Here is the continuous-wavelet rendering of a rotor kit's vibration signal. Determine the machine's mechanical condition. Answer with exactly one of: normal, misalignment, unbalance, looseness.
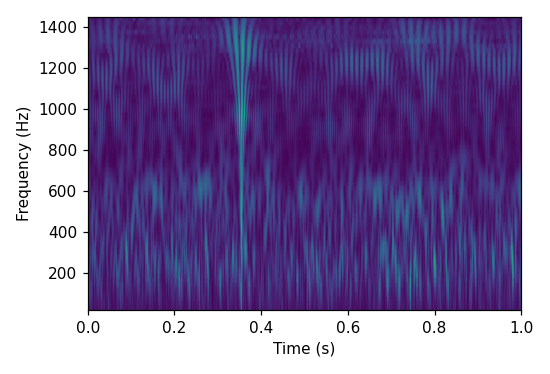
Answer: normal